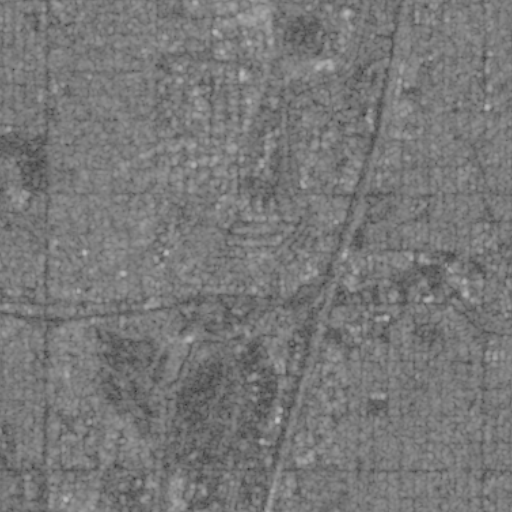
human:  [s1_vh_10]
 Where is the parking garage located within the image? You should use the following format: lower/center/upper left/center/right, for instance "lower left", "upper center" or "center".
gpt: The parking garage is located in the center right of the image.
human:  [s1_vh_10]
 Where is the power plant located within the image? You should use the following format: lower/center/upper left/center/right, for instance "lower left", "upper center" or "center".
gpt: The power plant is located in the upper right of the image.
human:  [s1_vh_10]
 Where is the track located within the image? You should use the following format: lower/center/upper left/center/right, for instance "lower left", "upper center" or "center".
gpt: The track is located in the lower left of the image.
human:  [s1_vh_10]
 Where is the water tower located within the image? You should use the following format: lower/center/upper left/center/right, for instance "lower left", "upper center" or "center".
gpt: The water tower is located in the upper left of the image.
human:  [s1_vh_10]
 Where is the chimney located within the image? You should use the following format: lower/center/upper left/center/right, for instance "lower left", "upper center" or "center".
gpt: The chimney is located in the upper center of the image.
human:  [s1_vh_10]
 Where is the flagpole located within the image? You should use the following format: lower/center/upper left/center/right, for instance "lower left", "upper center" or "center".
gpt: The flagpole is located in the center right of the image.
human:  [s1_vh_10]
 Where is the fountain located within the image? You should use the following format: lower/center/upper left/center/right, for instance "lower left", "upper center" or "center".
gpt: The fountain is located in the center right of the image.
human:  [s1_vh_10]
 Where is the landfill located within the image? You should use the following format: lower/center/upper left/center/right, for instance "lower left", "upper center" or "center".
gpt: There is no landfill in the image.

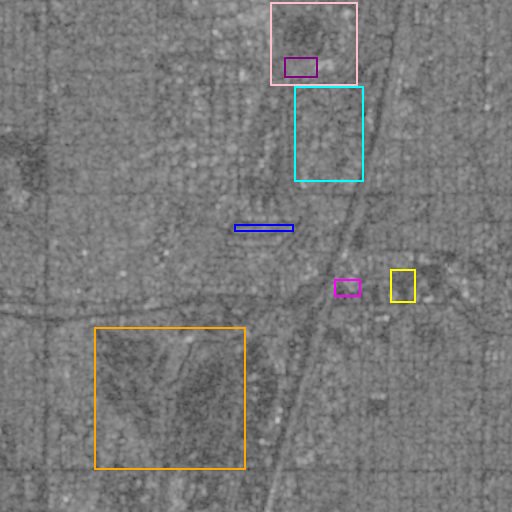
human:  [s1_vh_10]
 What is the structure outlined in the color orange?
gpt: The structure outlined in orange is a park.
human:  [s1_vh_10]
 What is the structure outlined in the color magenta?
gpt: The structure outlined in magenta is a parking garage.
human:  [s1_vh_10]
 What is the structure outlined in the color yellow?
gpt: The structure outlined in yellow is a parking lot.
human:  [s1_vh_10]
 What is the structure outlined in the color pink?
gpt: The structure outlined in pink is a power plant.
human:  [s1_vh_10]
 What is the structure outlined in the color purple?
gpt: The structure outlined in purple is a power substation.
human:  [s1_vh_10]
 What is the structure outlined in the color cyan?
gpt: The structure outlined in cyan is a wastewater plant.
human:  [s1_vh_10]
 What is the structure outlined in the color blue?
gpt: The structure outlined in blue is a building.
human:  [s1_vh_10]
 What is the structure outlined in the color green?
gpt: There is no green outline.